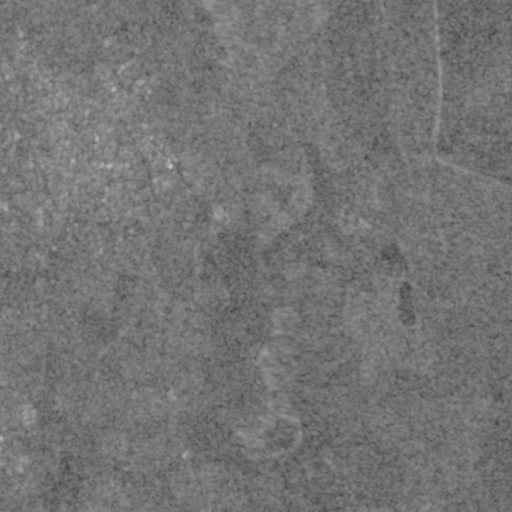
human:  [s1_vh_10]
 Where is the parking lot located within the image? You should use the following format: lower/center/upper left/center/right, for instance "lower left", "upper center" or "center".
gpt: The parking lot is located in the lower center of the image.
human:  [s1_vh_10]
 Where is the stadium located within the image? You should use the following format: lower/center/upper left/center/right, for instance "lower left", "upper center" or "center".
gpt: The stadium is located in the upper left of the image.
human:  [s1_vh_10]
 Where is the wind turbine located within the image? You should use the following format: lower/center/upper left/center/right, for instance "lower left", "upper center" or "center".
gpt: The wind turbine is located in the lower center of the image.
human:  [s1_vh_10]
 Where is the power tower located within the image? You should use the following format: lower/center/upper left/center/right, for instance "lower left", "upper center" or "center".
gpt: There is no power tower in the image.

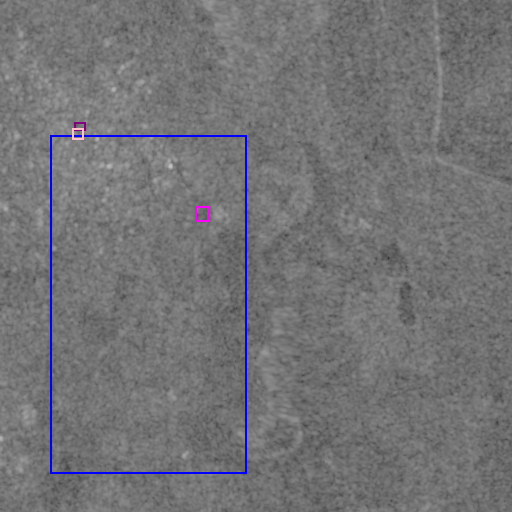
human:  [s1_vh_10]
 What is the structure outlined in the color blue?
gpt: The structure outlined in blue is a crop field.
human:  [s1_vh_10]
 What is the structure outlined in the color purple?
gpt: The structure outlined in purple is a park.
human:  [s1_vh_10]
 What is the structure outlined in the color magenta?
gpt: The structure outlined in magenta is a parking lot.
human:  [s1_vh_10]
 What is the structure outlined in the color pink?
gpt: The structure outlined in pink is a stadium.
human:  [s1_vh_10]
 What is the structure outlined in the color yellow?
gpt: There is no yellow outline.